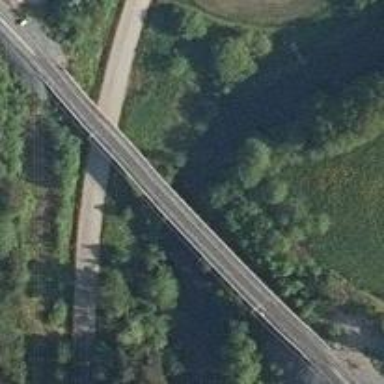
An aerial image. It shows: Bridge with railway tracks. The electrified line has continuous contact line.